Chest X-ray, AP view. Patient: 56 years old, sex F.
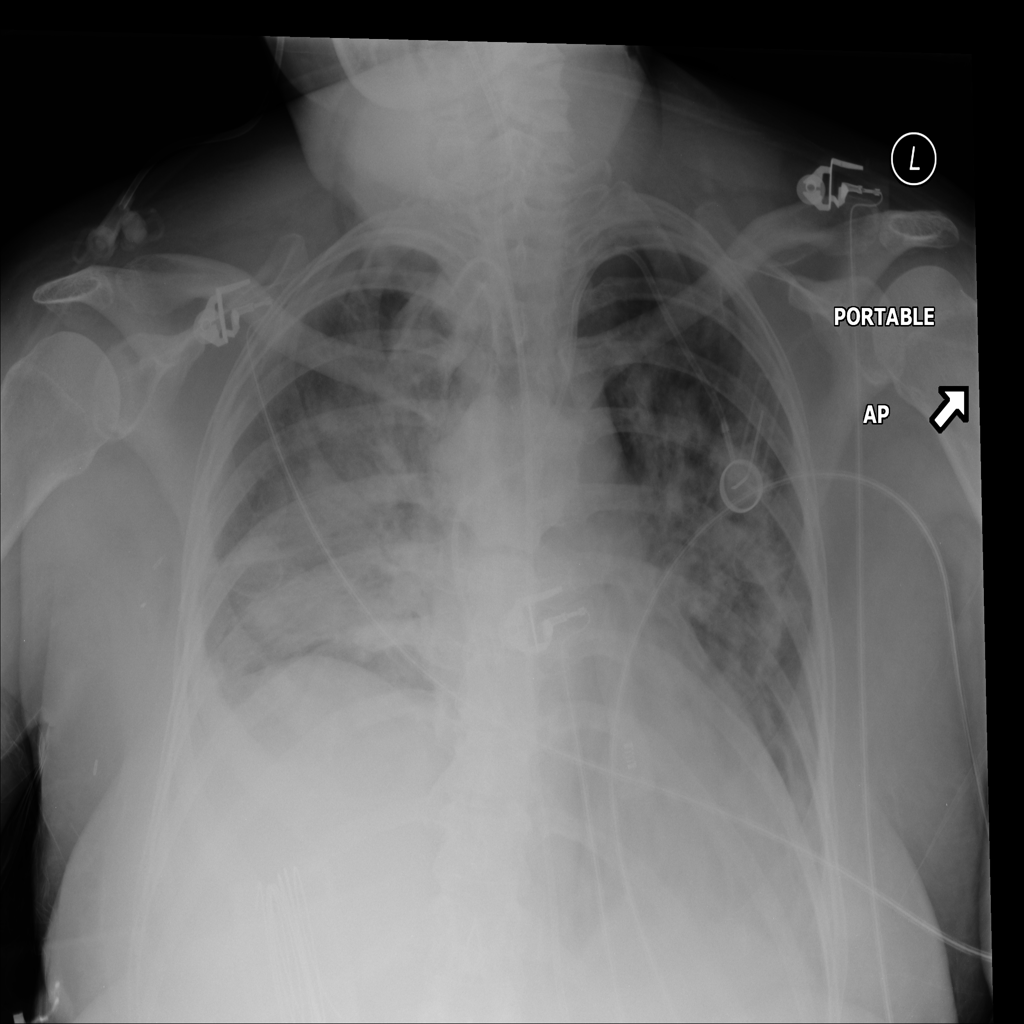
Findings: Edema, Infiltration, Pneumonia